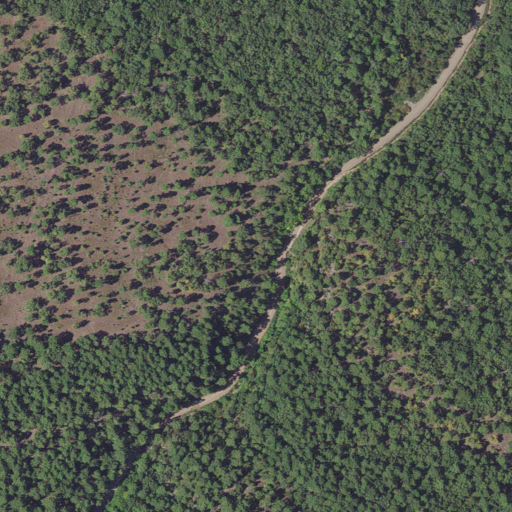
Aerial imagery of gap in Arkansas named Backbone Narrows containing evergreen forest, mixed forest, deciduous forest, open development, low intensity development, and medium intensity development